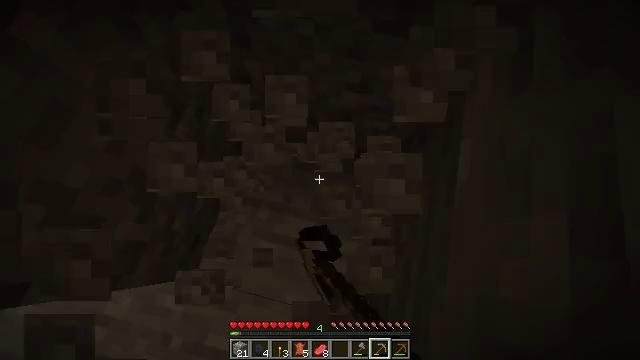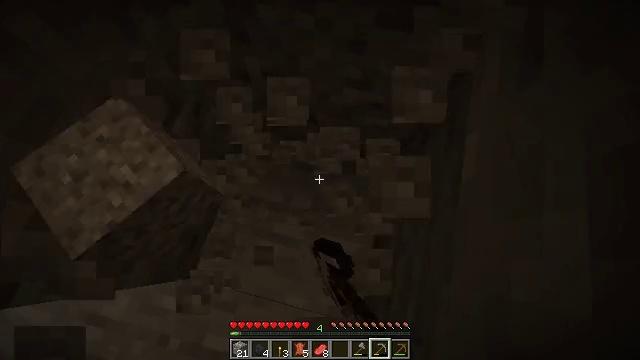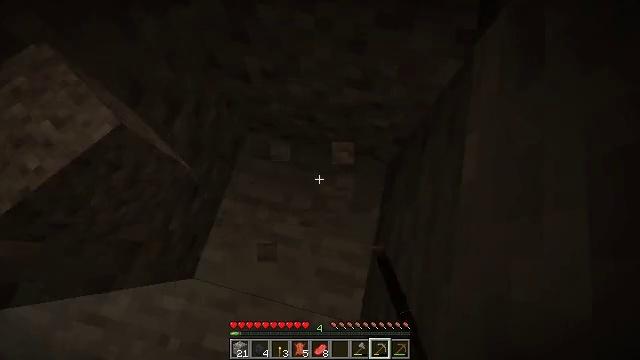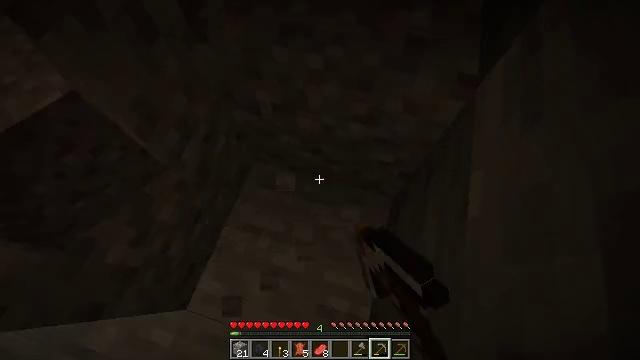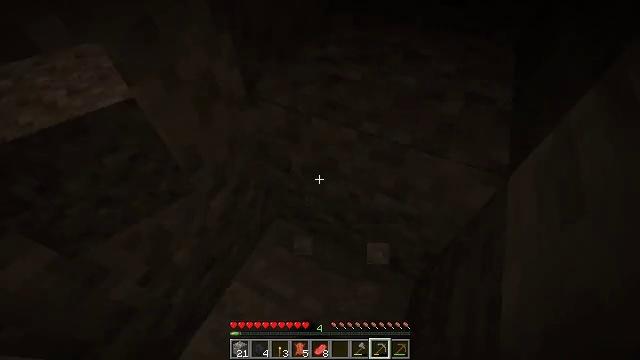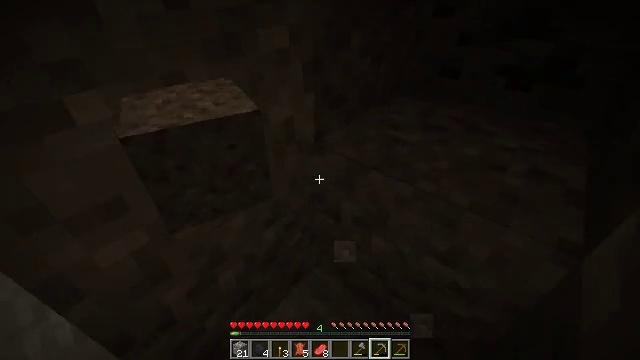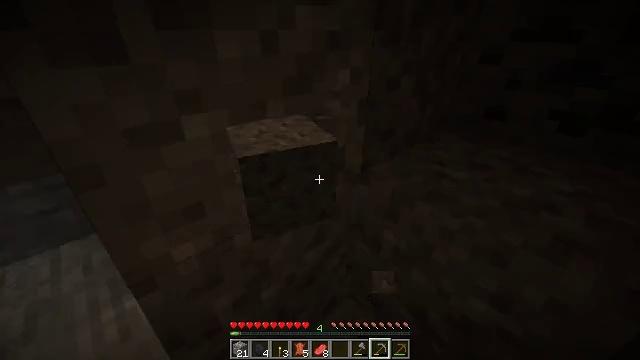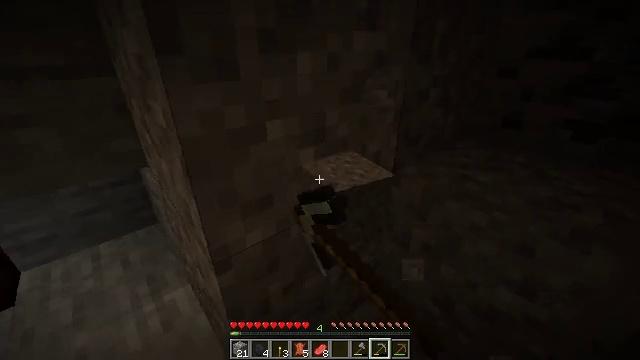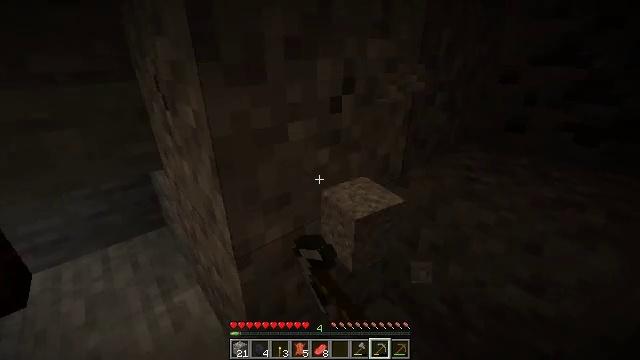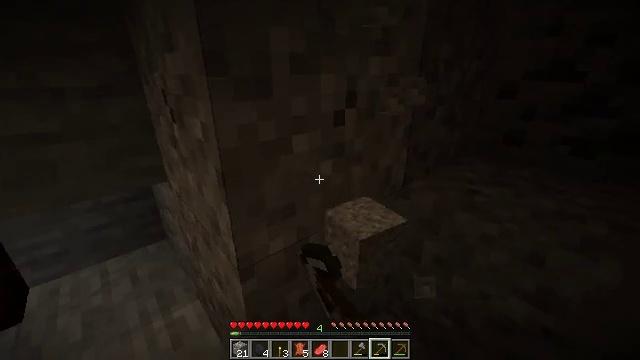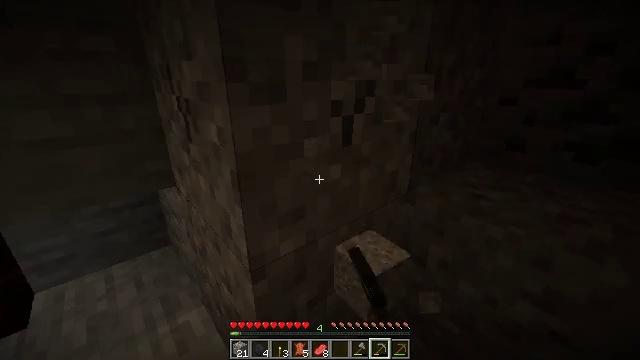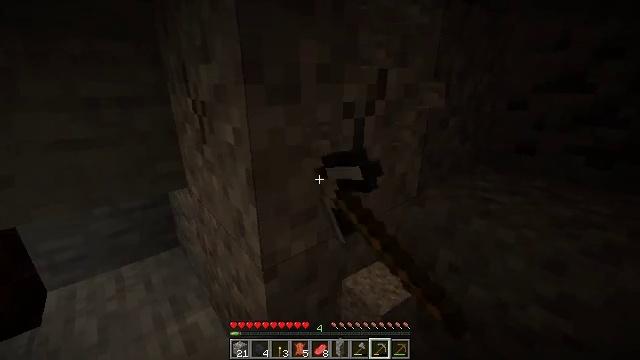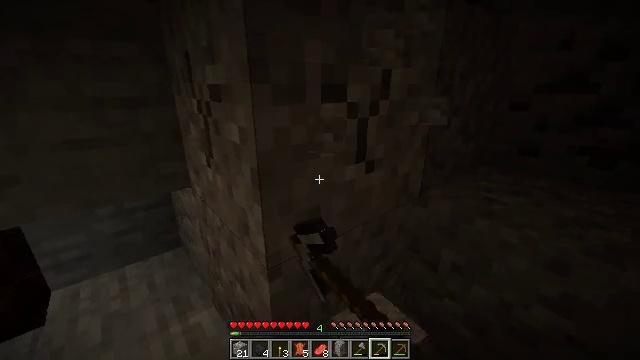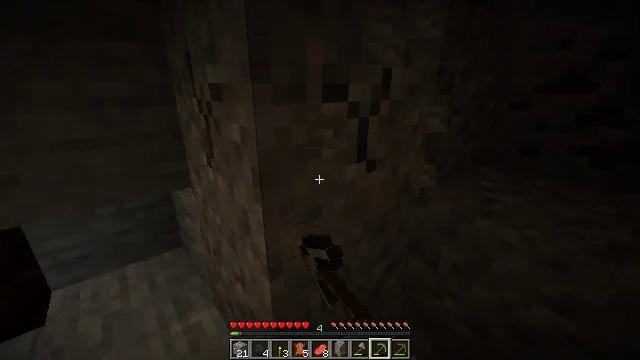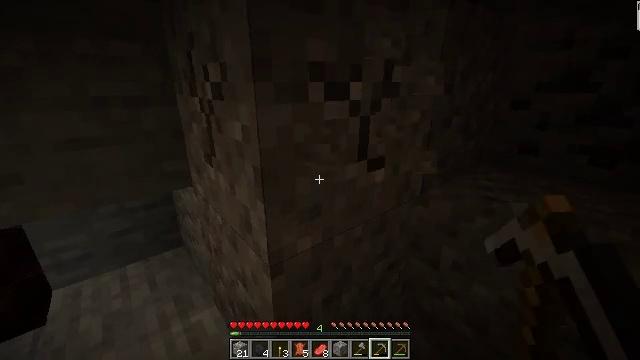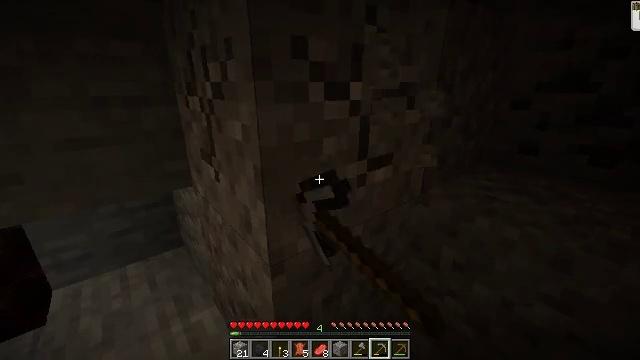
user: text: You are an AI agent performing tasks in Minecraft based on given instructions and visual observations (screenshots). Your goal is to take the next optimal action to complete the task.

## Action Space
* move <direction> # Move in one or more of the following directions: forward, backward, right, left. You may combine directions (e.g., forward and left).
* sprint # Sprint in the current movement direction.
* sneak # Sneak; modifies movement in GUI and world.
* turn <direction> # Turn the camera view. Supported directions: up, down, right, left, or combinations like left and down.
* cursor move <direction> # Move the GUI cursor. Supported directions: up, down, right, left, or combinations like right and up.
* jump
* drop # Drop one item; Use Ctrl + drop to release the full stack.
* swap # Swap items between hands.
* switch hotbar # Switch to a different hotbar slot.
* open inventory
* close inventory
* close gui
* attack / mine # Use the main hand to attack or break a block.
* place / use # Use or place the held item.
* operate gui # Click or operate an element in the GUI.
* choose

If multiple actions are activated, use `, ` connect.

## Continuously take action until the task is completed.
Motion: motion action
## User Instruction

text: Gather gravel by digging.
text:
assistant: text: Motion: attack / mine
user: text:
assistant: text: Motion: attack / mine
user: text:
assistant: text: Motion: turn left and up, attack / mine
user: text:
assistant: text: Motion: move back, turn left and up, attack / mine
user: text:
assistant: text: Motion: move back, turn left and up, attack / mine
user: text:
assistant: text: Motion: move back, turn left and up, attack / mine
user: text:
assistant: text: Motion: move back, turn left and up, attack / mine
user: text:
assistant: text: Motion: turn up, attack / mine
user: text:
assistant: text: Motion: turn up, attack / mine
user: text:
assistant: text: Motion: turn up, attack / mine
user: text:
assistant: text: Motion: turn left and up, attack / mine
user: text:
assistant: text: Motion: attack / mine
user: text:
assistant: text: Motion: attack / mine
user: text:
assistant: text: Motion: attack / mine
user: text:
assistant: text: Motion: attack / mine
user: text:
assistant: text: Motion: attack / mine
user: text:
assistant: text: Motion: attack / mine
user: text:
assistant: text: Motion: turn left
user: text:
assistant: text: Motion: turn left
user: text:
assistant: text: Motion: no_op
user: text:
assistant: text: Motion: no_op
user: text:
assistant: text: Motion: no_op
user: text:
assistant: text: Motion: no_op
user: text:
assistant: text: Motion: no_op
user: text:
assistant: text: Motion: no_op
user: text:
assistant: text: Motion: no_op
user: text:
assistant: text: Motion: no_op
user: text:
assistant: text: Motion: no_op
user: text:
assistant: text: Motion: no_op
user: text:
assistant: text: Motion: no_op